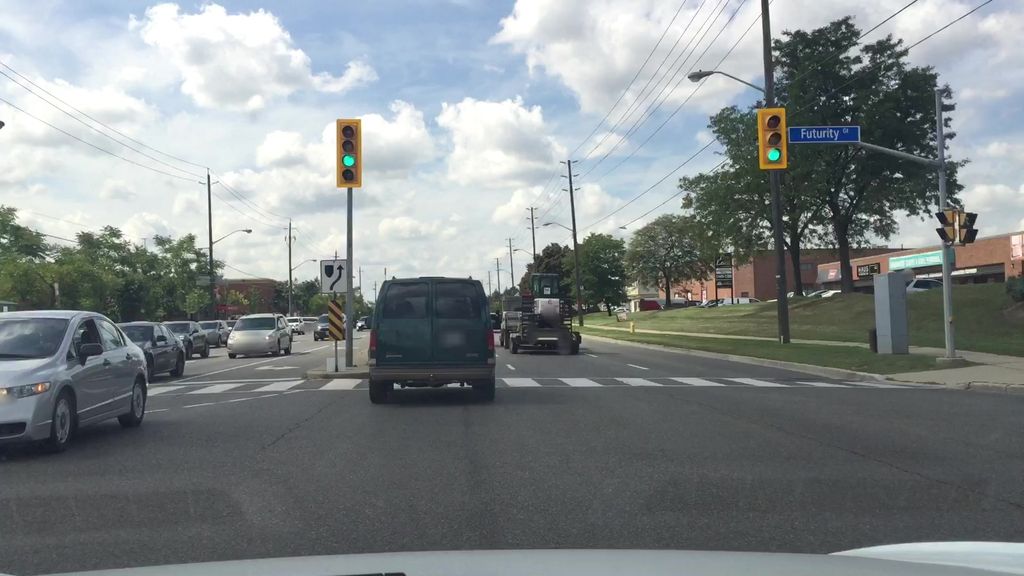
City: toronto